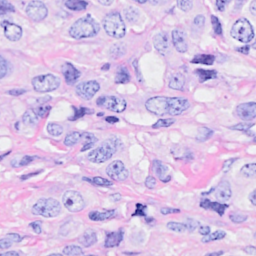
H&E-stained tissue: Breast